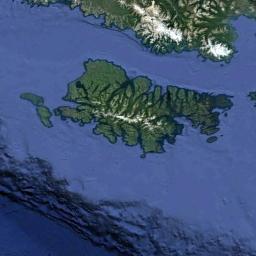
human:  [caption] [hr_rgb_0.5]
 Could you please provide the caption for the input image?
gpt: The island with rugged terrain is surrounded by light blue waters .

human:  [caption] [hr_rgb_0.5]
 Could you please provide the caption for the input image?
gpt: Many trees are on the island .

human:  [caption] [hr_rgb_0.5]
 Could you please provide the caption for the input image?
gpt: The islands are at the bottom of the picture .

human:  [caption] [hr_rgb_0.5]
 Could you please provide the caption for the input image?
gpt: The irregularly shaped green island is surrounded by blue sea water with mountains with green vegetation and a land next to it .

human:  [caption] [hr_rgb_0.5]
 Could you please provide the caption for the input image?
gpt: The green island with some white rocks is on a blue sea .